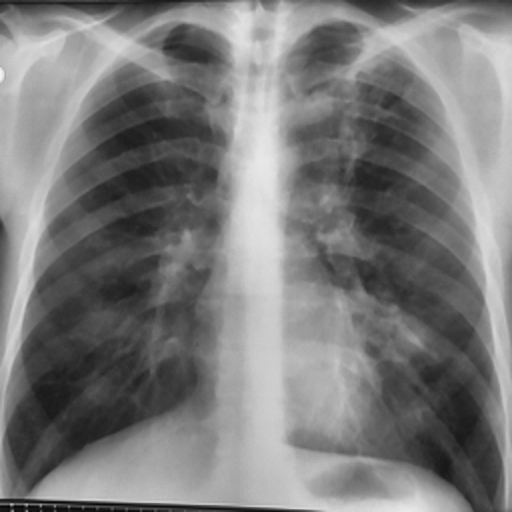
Finding: TUBERCULOSIS